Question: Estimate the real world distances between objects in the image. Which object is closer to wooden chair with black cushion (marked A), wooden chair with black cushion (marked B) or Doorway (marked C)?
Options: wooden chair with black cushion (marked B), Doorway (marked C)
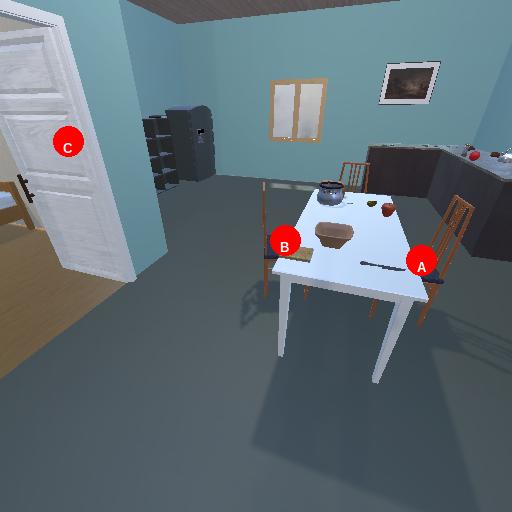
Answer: wooden chair with black cushion (marked B)